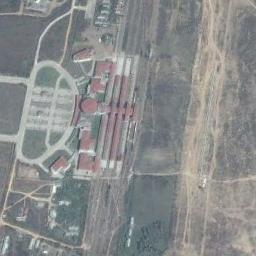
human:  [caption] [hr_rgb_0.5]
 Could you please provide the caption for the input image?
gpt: Many buildings are beside the railway station .

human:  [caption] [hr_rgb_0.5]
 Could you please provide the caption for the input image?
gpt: The railway station has some railways and red buildings and the railway station is surrounded by the clearing .

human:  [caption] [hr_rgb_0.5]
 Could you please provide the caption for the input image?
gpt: There is a railway station under construction in the suburbs .

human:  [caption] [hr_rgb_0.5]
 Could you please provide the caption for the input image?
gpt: The railway station is next to some trees and grass .

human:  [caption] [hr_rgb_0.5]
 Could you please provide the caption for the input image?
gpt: There are some green meadows and bare land around the red railway station .